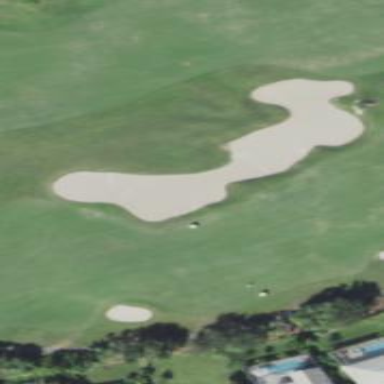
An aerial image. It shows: Golf fairway surrounded by grass.